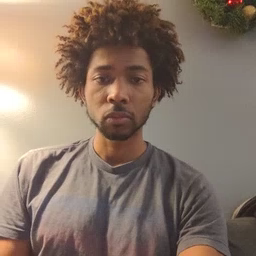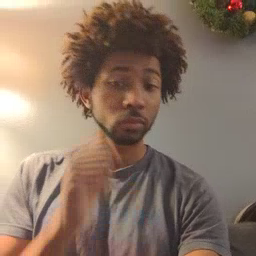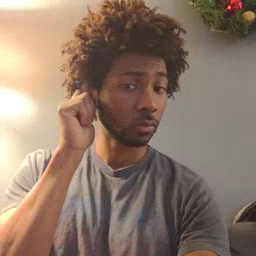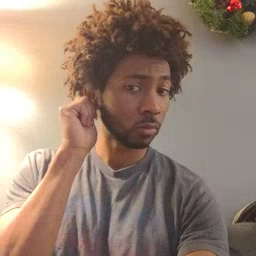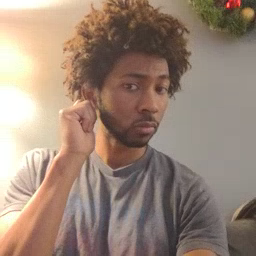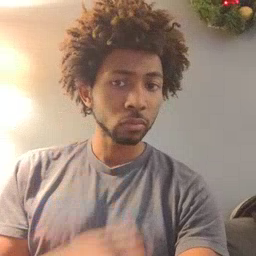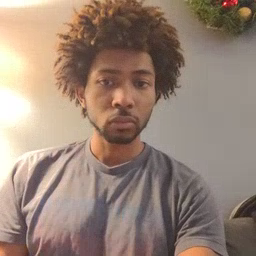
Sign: ear